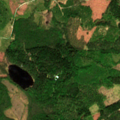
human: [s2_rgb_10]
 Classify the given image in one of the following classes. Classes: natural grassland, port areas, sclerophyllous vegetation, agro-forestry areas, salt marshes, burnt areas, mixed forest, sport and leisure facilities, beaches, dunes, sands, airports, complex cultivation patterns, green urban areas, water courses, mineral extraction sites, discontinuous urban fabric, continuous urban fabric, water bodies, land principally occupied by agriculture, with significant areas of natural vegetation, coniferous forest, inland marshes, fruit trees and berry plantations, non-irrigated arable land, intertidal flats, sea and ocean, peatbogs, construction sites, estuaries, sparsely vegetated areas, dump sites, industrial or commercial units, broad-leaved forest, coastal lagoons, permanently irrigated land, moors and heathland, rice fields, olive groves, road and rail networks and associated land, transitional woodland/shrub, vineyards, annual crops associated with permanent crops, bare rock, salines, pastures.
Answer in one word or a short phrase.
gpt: coniferous forest, mixed forest, transitional woodland/shrub